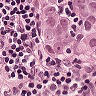
Metastatic tissue present: yes